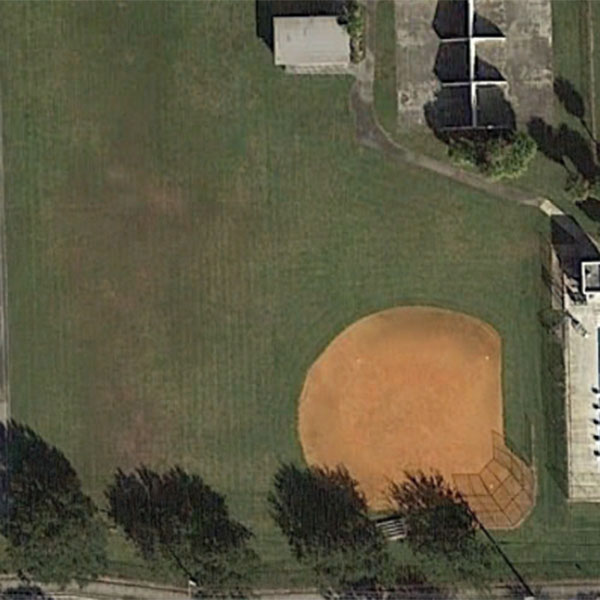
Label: BaseballField